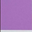
Piece: xx